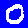
Digit: 0